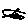
Label: triangle